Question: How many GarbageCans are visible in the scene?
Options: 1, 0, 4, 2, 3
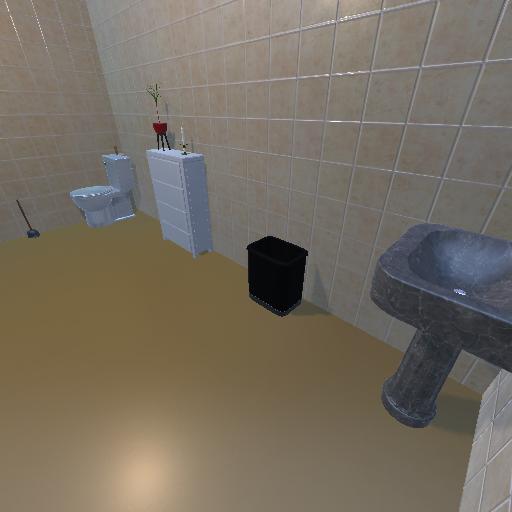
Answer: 1